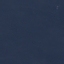
Label: SeaLake